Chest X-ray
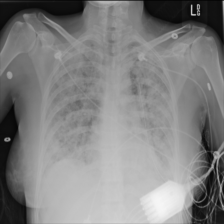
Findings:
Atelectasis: negative
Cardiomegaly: negative
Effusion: negative
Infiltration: positive
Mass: negative
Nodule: negative
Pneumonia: negative
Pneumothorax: positive
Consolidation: negative
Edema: negative
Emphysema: negative
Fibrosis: negative
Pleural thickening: negative
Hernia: negative